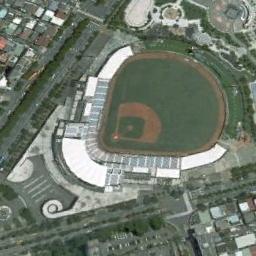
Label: stadium